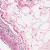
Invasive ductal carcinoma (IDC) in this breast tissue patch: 0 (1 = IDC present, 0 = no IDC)